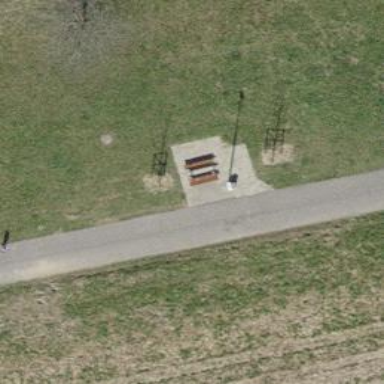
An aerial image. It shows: Brown bench.